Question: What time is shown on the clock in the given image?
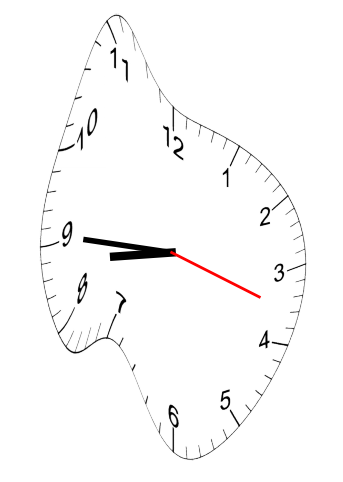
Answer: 08:45:18